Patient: sex M, age 35
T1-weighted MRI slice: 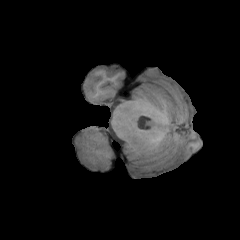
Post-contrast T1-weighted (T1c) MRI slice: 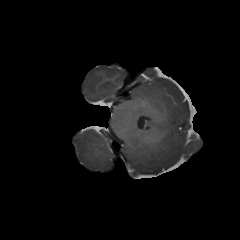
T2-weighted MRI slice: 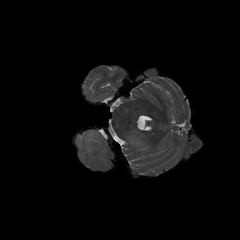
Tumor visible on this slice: yes
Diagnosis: Astrocytoma, IDH-wildtype
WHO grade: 2